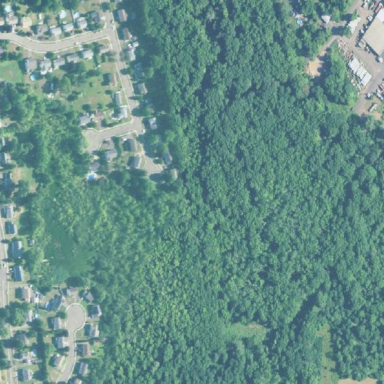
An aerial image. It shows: Existing Preserved Open Space in woodland area.